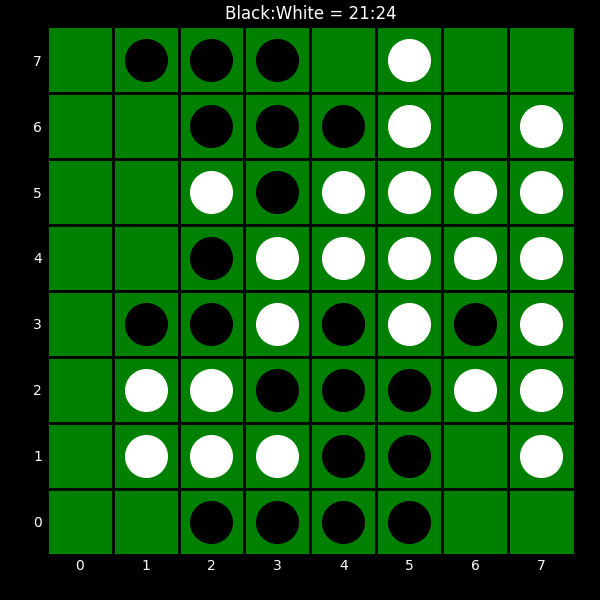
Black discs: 21
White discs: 24